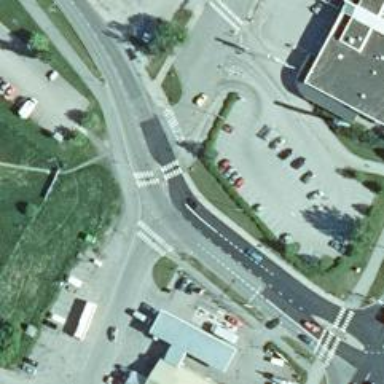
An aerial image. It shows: Tertiary road that leads to roundabout.